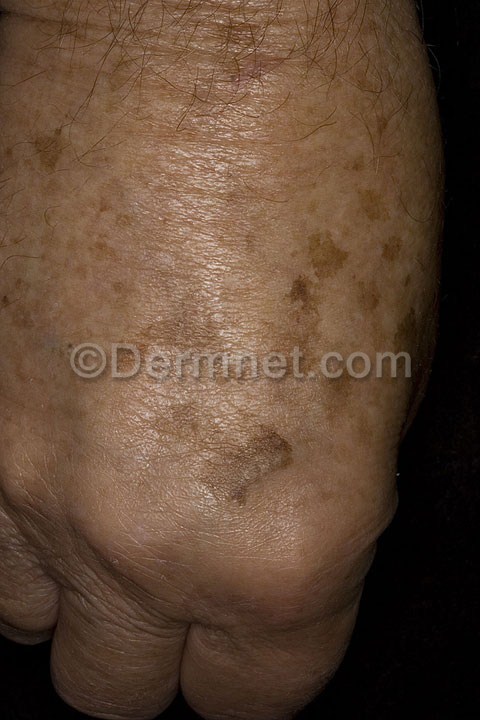
Disease: Light Diseases and Disorders of Pigmentation